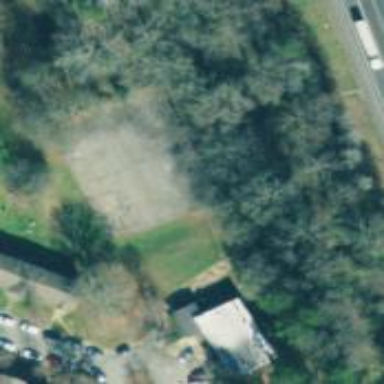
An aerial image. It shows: Basketball court on pitch.